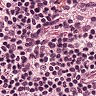
Metastatic tissue present: no